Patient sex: M
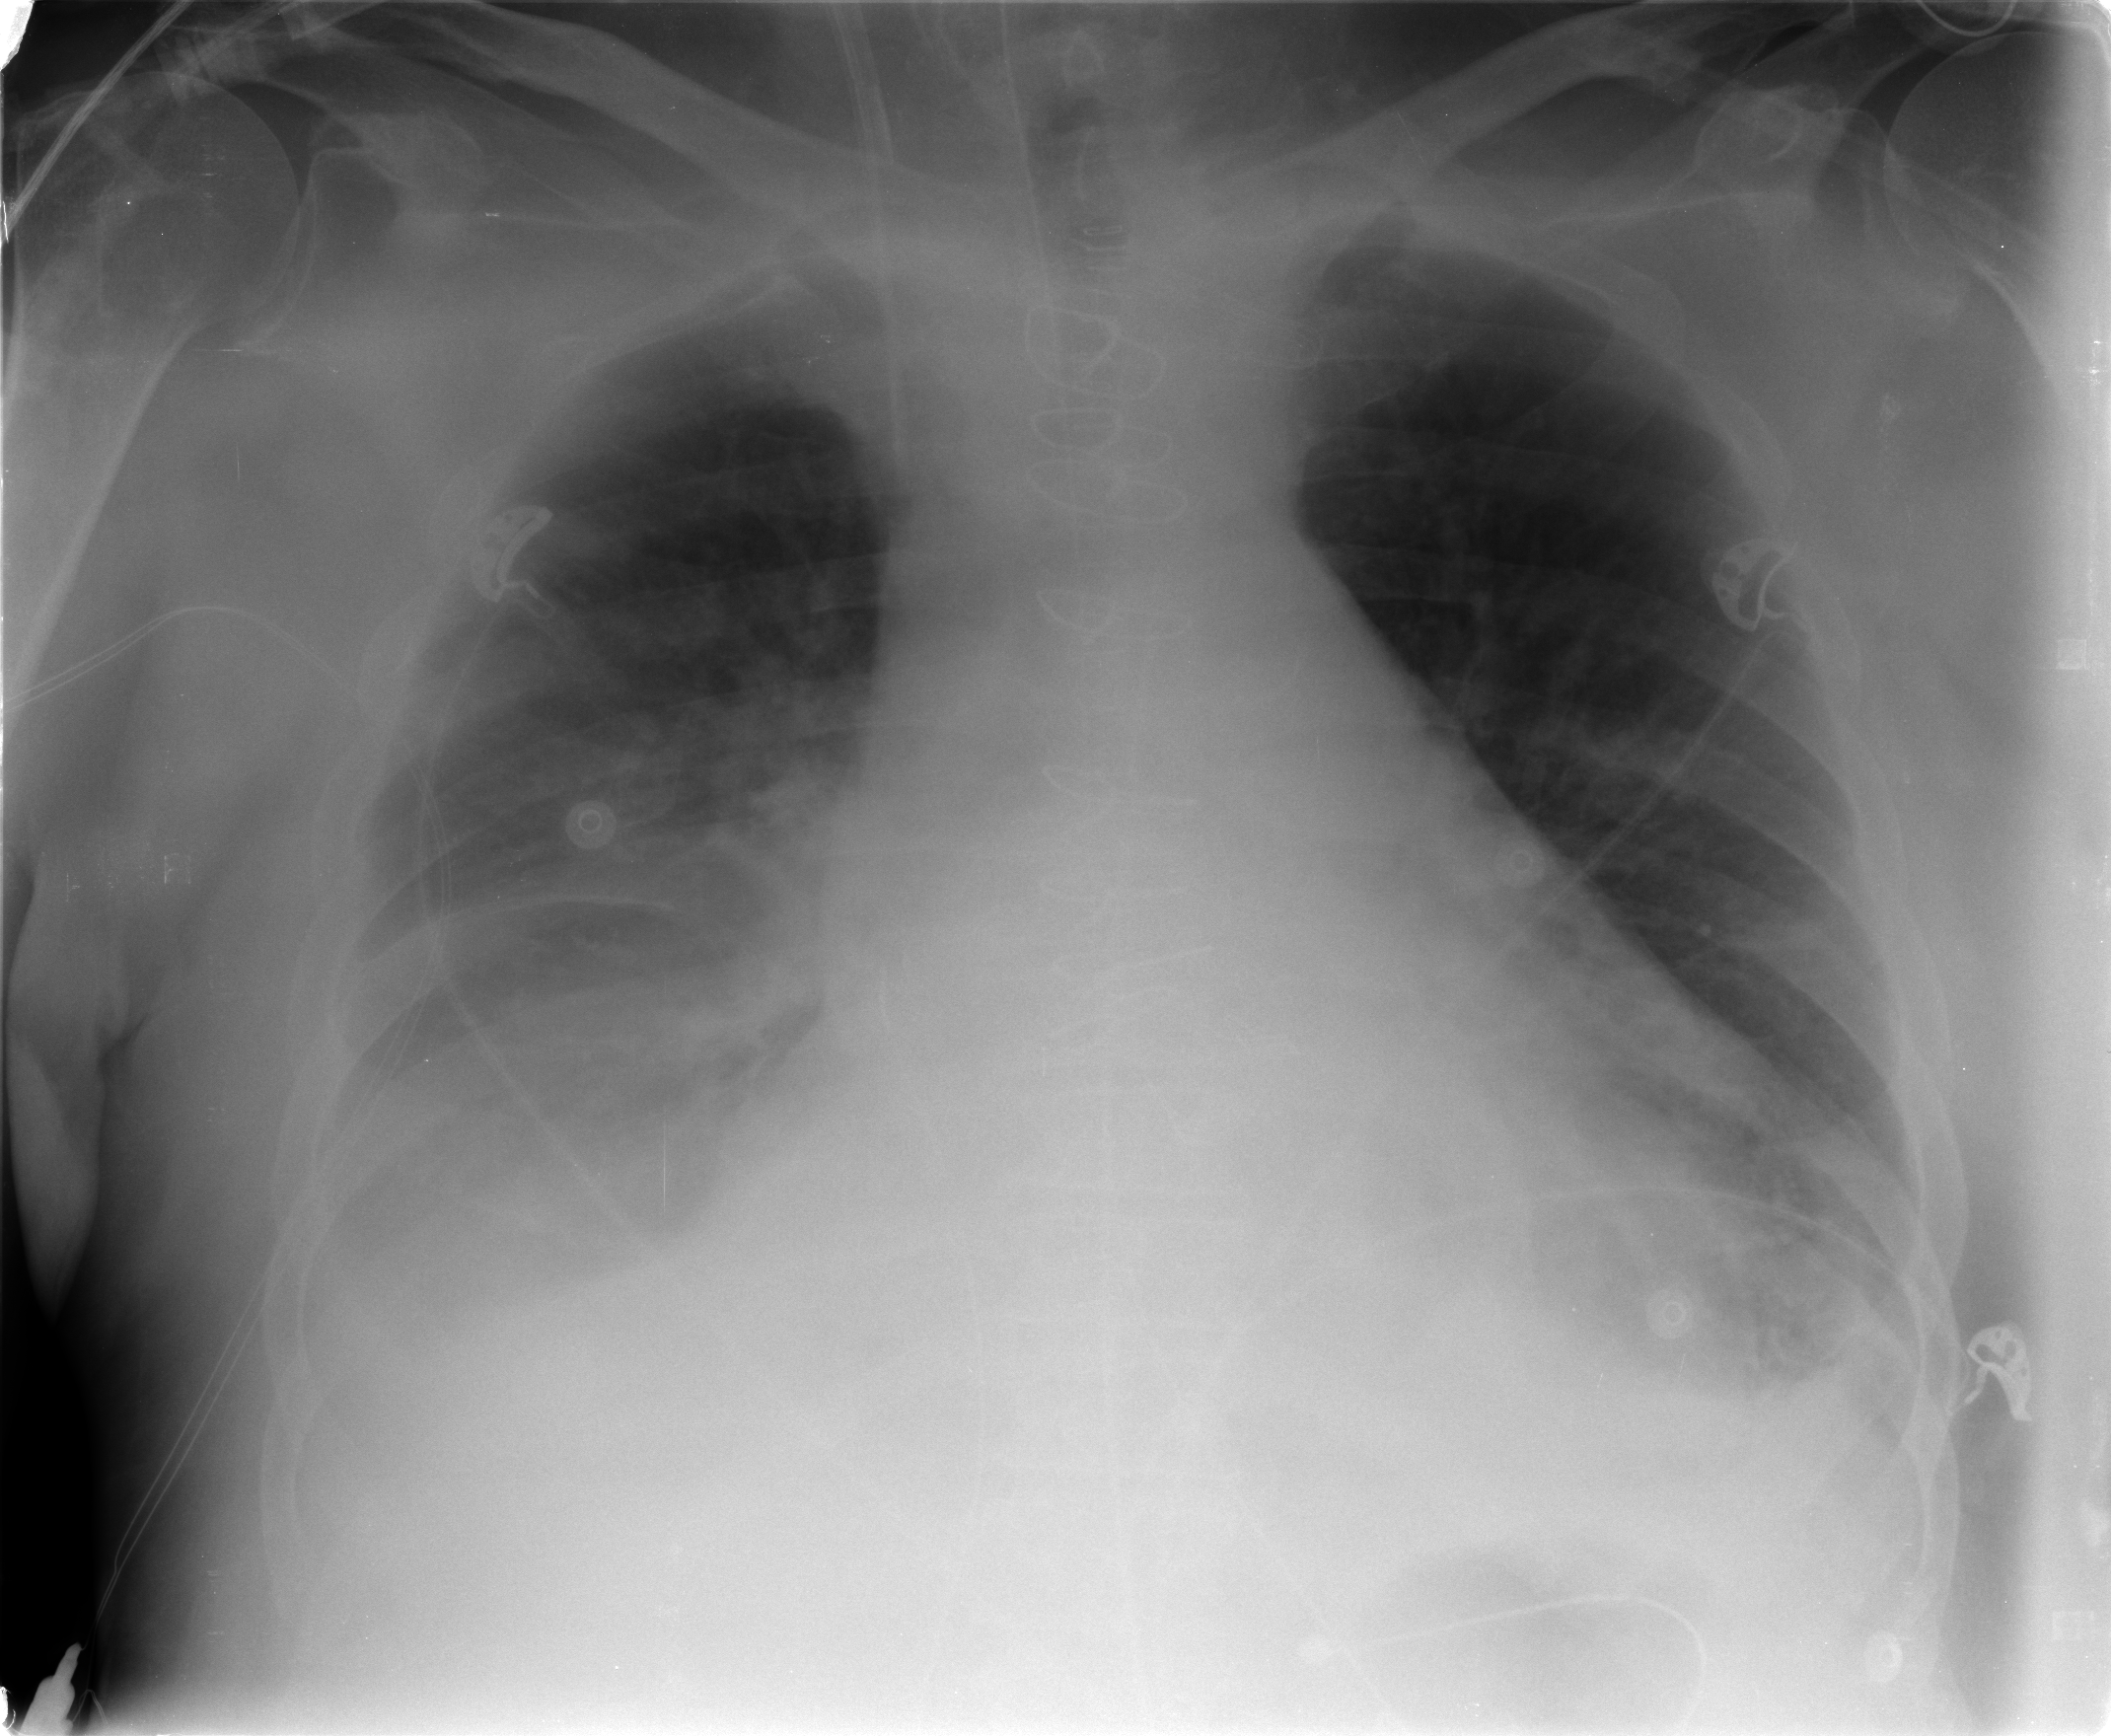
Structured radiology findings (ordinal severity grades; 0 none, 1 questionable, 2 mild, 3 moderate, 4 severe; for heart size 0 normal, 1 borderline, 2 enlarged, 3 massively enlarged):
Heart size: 2
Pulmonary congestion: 2
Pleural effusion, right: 2
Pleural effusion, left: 2
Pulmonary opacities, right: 2
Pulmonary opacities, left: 0
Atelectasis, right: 3
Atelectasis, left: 2